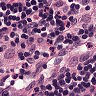
Metastatic tissue present: no